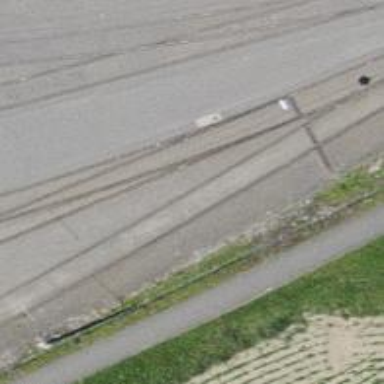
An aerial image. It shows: Single railway track with electrified contact line. It is spur track.